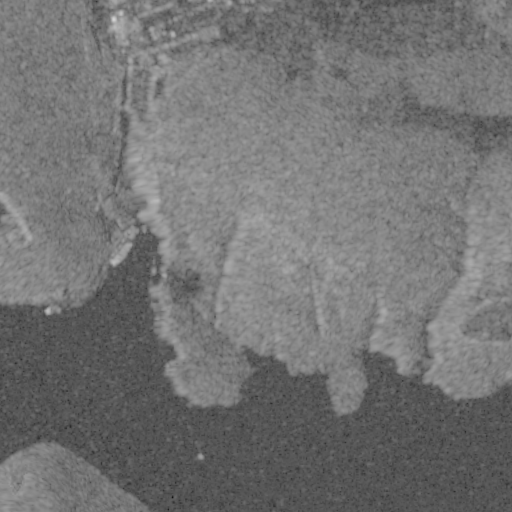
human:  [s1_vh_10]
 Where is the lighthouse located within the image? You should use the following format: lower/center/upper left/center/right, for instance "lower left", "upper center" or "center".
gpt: The lighthouse is located in the lower center of the image.
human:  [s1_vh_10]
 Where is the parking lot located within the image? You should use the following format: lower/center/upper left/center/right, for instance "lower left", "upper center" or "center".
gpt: The parking lot is located in the upper left of the image.
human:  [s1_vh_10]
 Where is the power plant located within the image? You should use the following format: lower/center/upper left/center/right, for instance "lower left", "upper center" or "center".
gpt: The power plant is located in the upper left of the image.
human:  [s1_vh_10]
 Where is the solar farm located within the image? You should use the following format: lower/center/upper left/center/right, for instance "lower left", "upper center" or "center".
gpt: The solar farm is located in the lower right of the image.
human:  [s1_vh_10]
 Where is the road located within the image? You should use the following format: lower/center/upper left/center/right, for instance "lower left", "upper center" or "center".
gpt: There is no road in the image.

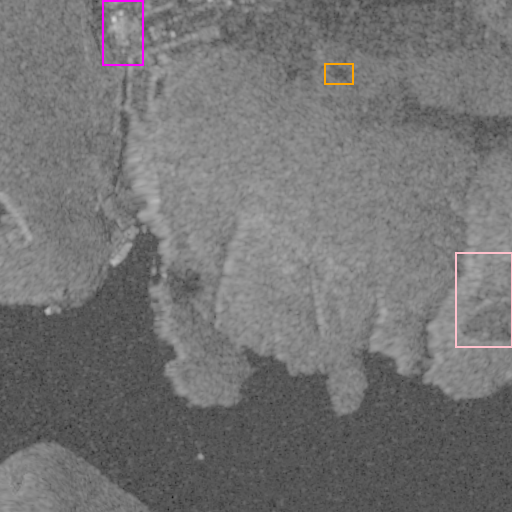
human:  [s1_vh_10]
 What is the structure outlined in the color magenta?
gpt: The structure outlined in magenta is a power plant.
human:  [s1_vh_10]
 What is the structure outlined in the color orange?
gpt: The structure outlined in orange is a quarry.
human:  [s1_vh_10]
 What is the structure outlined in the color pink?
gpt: The structure outlined in pink is a solar farm.
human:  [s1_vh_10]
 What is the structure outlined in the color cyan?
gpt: There is no cyan outline.